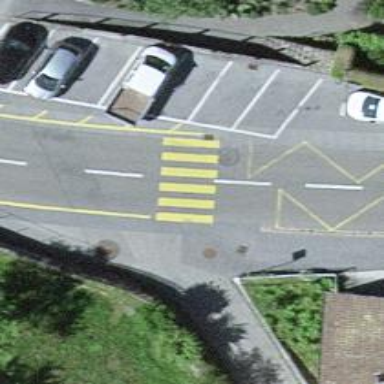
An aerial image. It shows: Zebra crossing on the road.